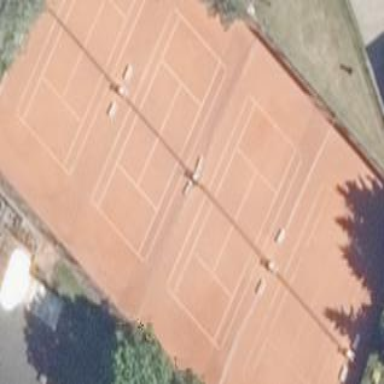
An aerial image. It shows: Tennis court on the leisure land pitch.